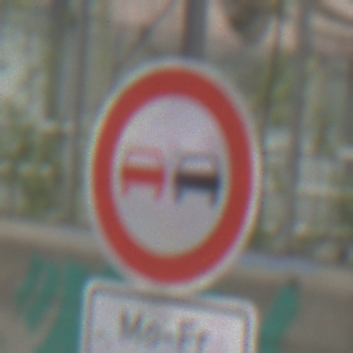
Verkehrszeichen: Ueberholverbot
Zusatzzeichen unten: ZeitangabenMitBeschraenkungAufWochentage2
Umgebung: Roofed, Special
Tageszeit: Midday
Wetter: Overcast
Licht: Natural
Jahreszeit: NotSpecified
Kontrast: LowContrast